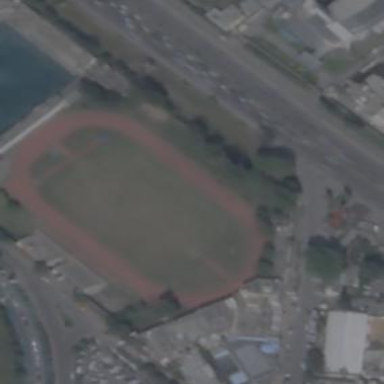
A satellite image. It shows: Athletics pitch for leisure land sports.